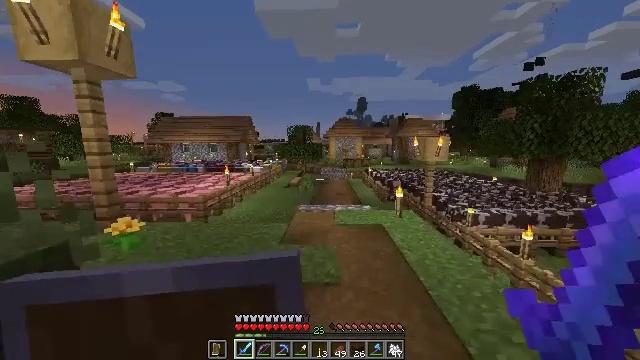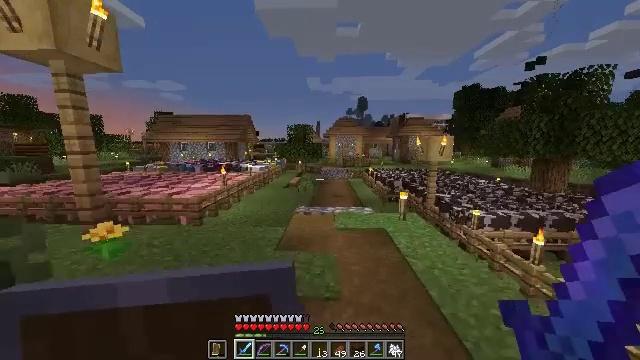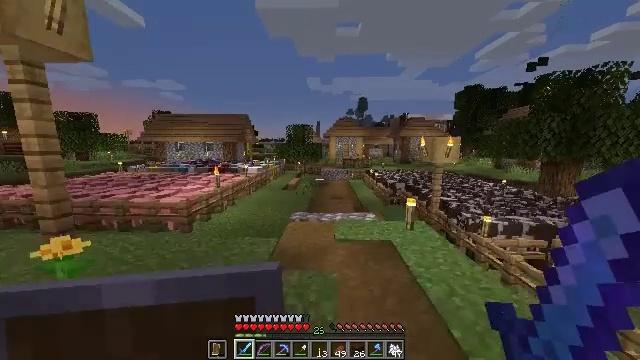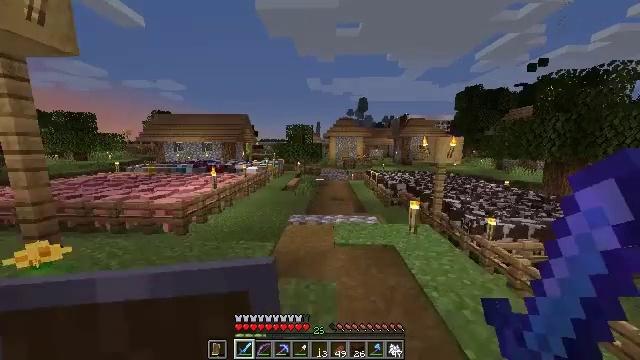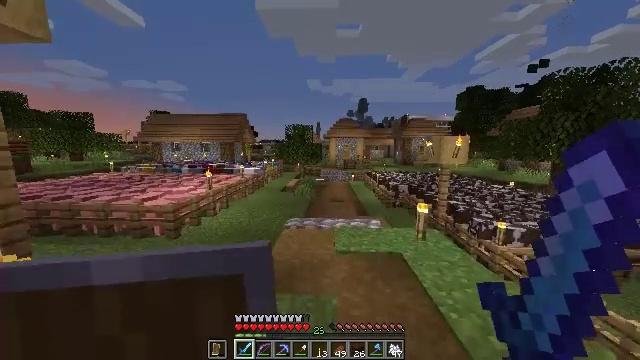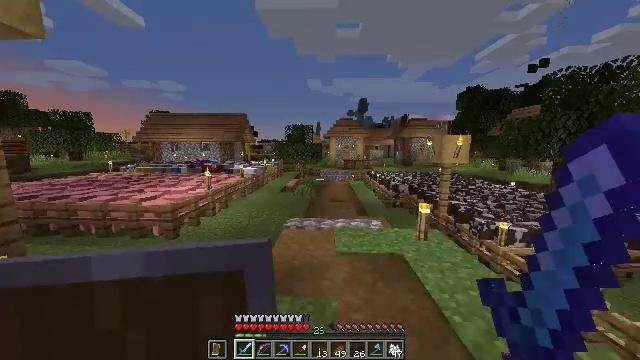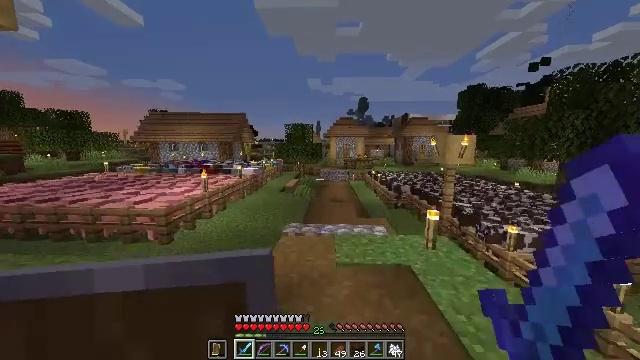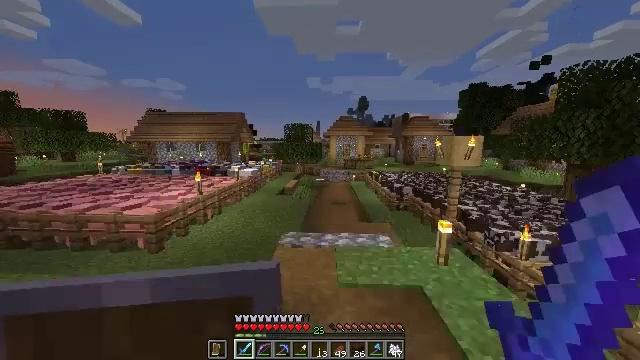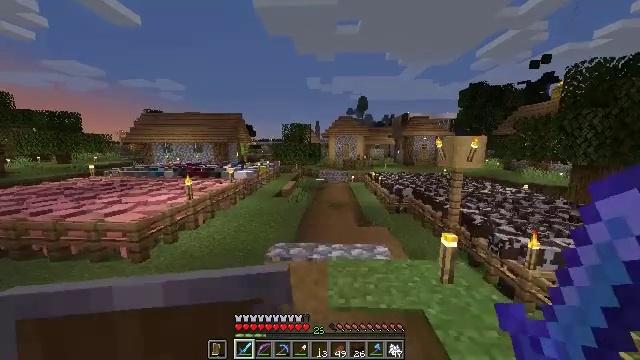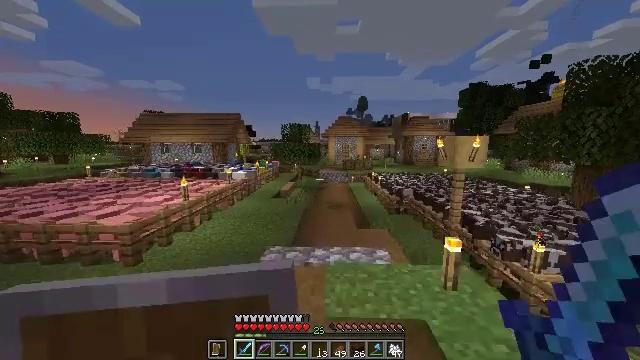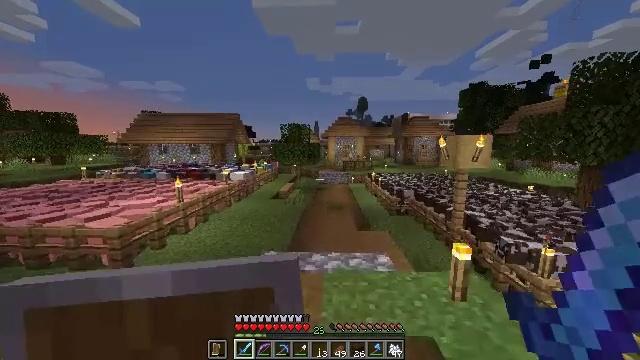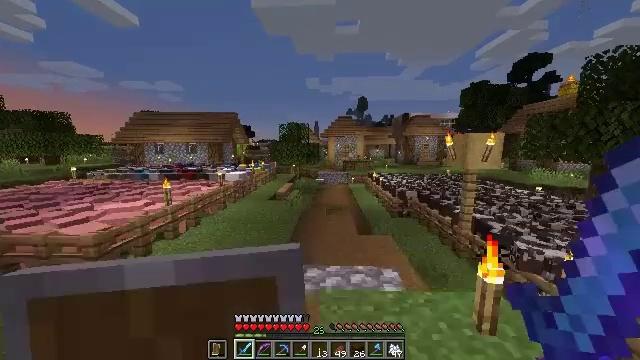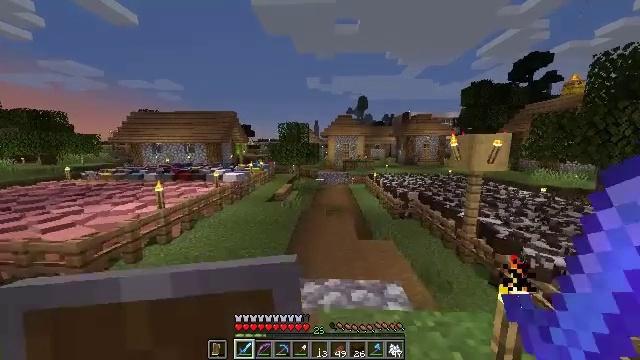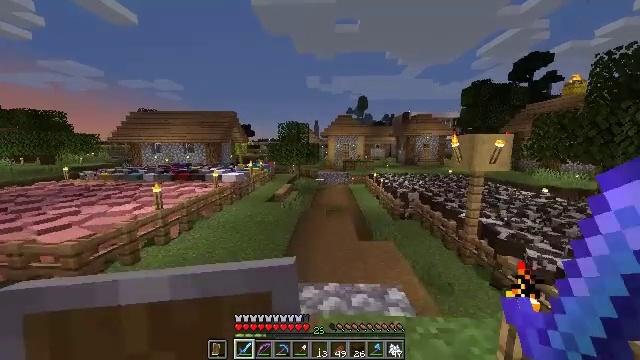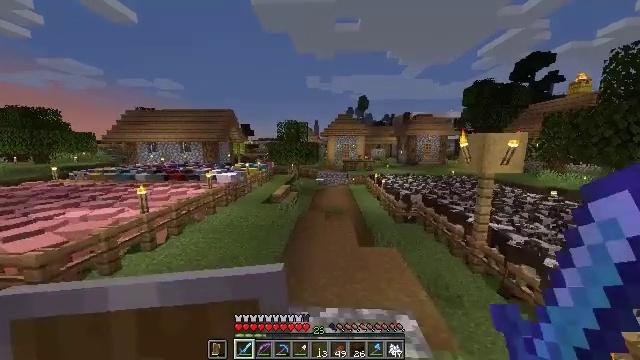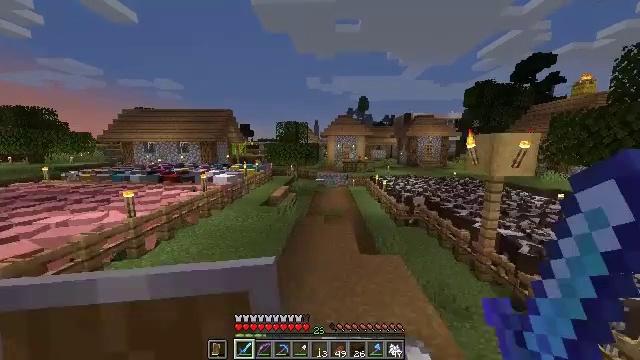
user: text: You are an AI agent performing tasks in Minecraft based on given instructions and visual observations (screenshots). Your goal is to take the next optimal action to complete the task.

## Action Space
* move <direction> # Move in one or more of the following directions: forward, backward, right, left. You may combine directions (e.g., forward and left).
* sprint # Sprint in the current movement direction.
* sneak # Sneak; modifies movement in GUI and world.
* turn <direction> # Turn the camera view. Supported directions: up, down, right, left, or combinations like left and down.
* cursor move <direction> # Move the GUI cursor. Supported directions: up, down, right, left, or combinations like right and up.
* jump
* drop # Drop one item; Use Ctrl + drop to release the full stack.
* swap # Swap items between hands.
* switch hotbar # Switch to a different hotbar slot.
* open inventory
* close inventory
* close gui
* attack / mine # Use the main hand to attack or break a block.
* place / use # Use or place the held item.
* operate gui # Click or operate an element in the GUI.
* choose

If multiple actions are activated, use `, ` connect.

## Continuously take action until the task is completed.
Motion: motion action
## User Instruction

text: craft item air
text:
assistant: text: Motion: move forward
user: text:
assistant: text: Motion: move forward
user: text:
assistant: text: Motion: move forward
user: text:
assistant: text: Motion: move forward
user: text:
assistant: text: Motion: move forward
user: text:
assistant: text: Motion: move forward
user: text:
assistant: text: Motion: move forward and move right
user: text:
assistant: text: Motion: move forward and move right
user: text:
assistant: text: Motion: move forward
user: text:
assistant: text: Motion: move forward
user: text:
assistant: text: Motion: move forward
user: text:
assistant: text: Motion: move forward
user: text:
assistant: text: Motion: move forward
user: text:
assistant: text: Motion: move forward
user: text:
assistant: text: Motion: move forward
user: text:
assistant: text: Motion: move forward, sprint
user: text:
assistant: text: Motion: move forward, sprint
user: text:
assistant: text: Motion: move forward
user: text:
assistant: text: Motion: move forward
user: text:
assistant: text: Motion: move forward
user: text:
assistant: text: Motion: move forward
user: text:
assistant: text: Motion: move forward
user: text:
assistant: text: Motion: move forward
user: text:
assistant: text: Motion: move forward
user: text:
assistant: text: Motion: move forward
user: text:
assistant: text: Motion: move forward
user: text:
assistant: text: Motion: move forward
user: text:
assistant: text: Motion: move forward
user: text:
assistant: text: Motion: move forward
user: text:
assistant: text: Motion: move forward